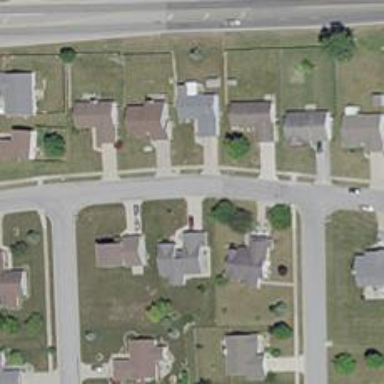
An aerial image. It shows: Residential road with separate sidewalk.